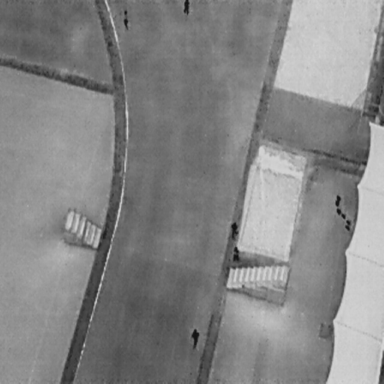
There are five People in the infrared image.